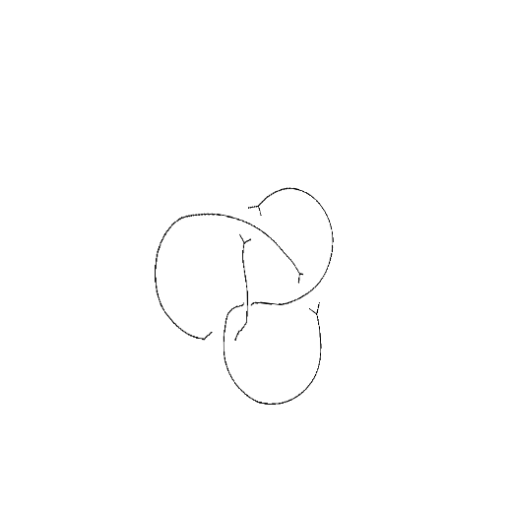
Crossing number: 4